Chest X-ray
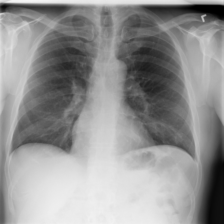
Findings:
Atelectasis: negative
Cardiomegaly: negative
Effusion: negative
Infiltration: negative
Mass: negative
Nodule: negative
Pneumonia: negative
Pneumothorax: negative
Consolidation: negative
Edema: negative
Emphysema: negative
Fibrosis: negative
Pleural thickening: negative
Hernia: negative